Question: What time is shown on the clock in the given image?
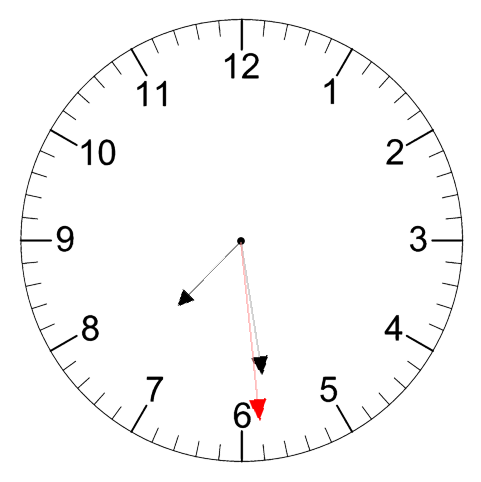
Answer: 07:28:29